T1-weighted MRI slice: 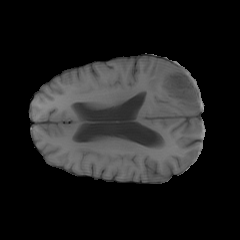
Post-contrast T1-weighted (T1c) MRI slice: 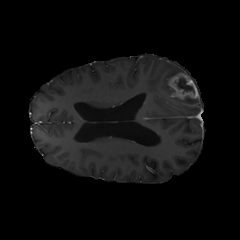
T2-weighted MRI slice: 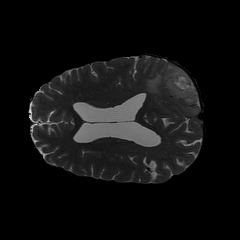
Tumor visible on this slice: yes